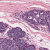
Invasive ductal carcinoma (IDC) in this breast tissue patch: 0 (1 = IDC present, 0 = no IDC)